Question: Please, reproduce this code:
'''
install.packages('lattice')
install.packages('zoo')
require(lattice)
require(zoo)
X <- matrix(runif(25 * 8), ncol = 8)
'''
(Its purpose is just to load packages and to create a matrix with 8 columns).
Using 'zoo' it is very easy to create such a plot:
'''
plot.zoo(X, screen = c(1,1,2,2,3,3,4,4), col = c(1,2))
'''

How can I make the same with 'lattice''s 'xyplot()' function?
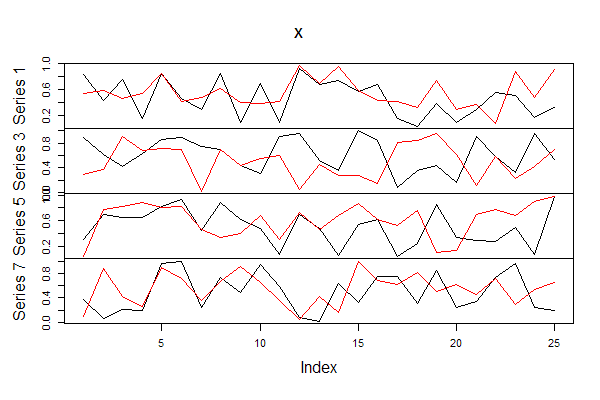
Answer: This can be done via 'zoo:::xyplot.zoo': as reported in 'zoo' package documentation, 'xyplot.zoo' has 'xyplot' methods for time series objects.
Then, for what concerns the above question, it is possible to use:
'''
xyplot(as.zoo(X), screen = c(1,1,2,2,3,3,4,4), col = c(1,2))
'''
to produce a 'trellis' object like in 'lattice' selecting the desired layout with the 'screen' argument.